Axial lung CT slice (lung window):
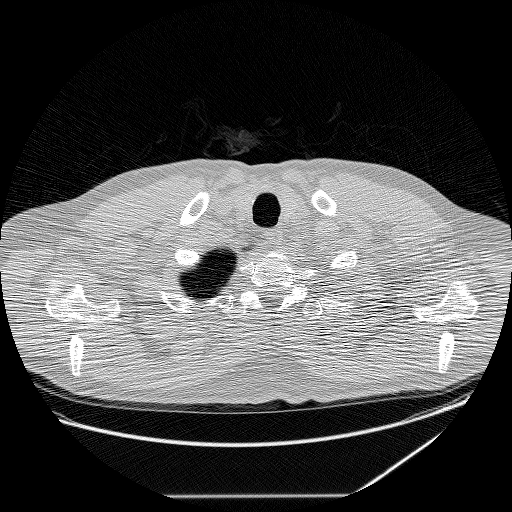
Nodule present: no